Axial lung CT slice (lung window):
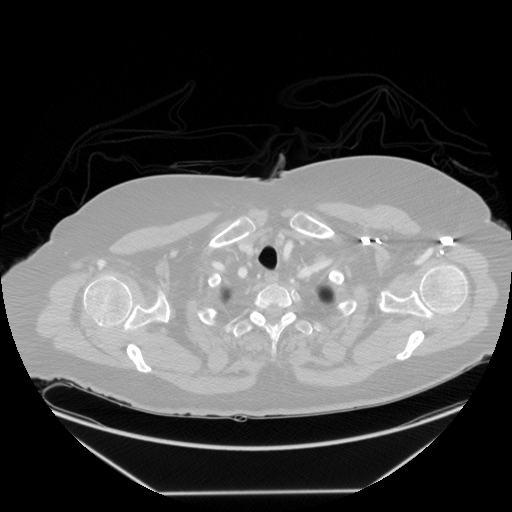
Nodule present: no